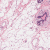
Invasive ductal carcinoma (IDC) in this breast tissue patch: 0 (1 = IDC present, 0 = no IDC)